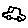
Label: car